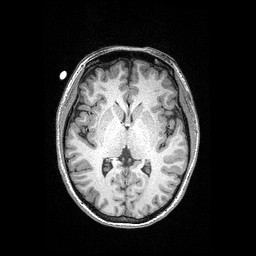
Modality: T1w
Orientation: coronal
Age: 27
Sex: female
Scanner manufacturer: siemens
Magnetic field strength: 3 T
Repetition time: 2.4 s
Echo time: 0.03 s